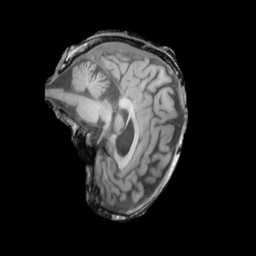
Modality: T1w
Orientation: sagittal
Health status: ill
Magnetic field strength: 3 T